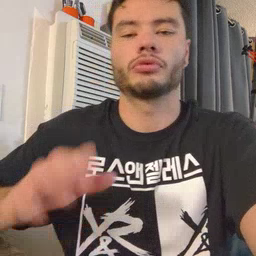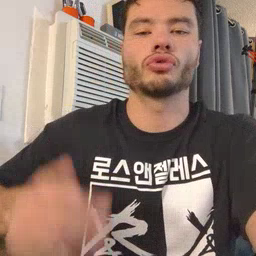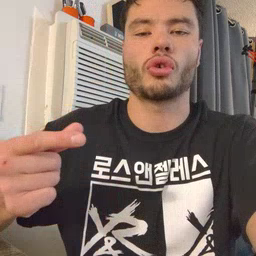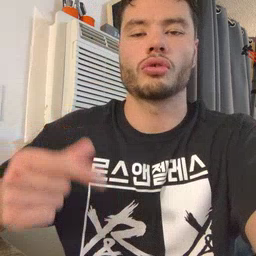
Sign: dog